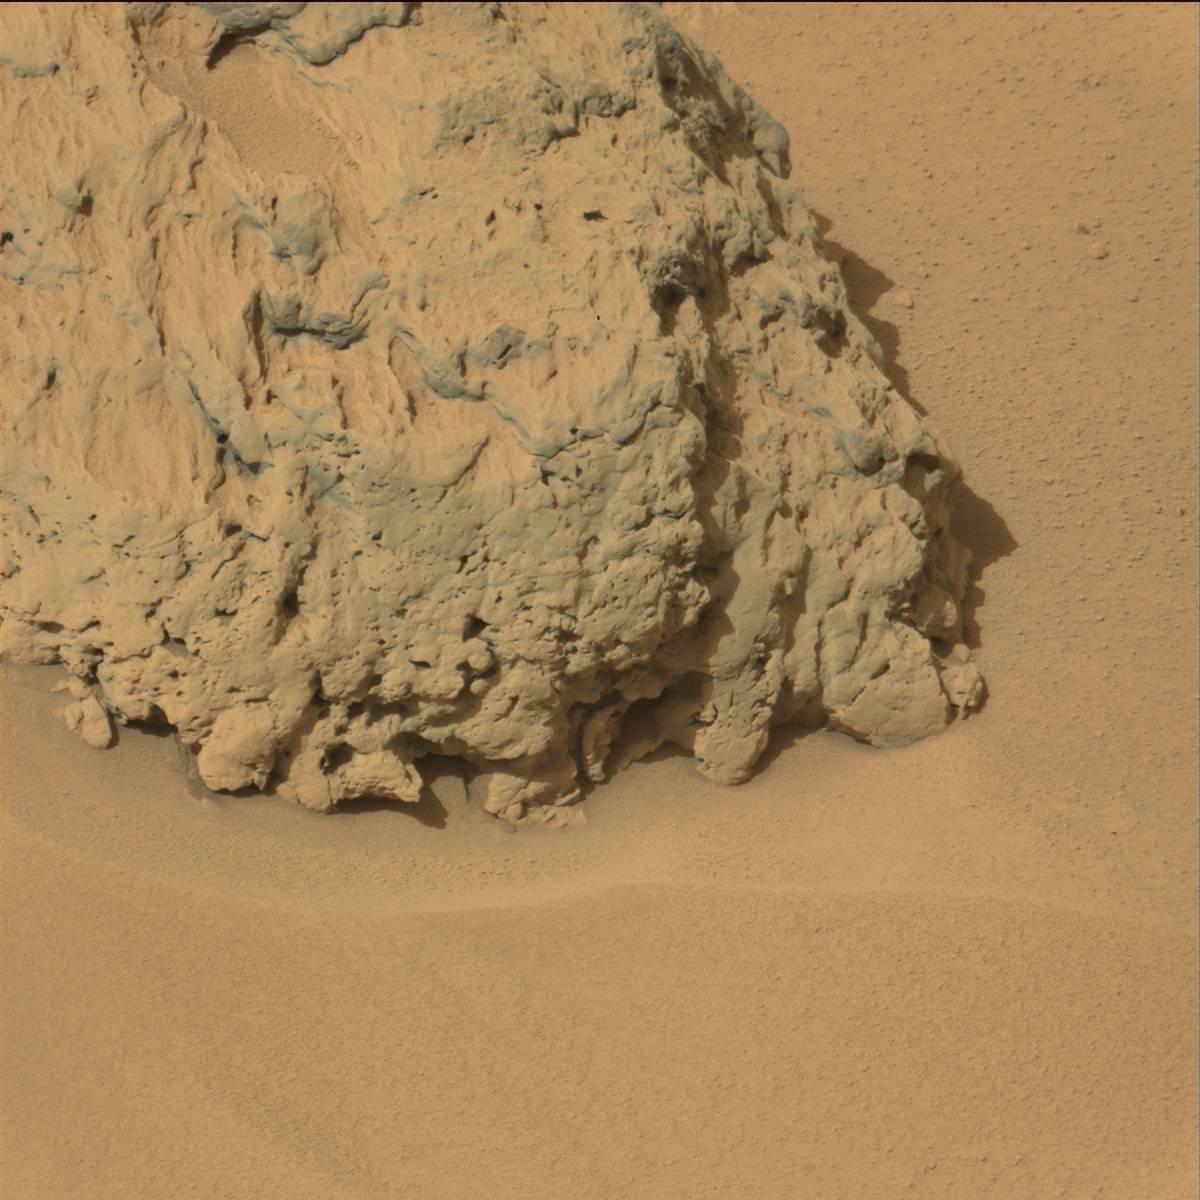
Terrain classes present: Rock, Sand / Soil